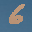
Label: 6